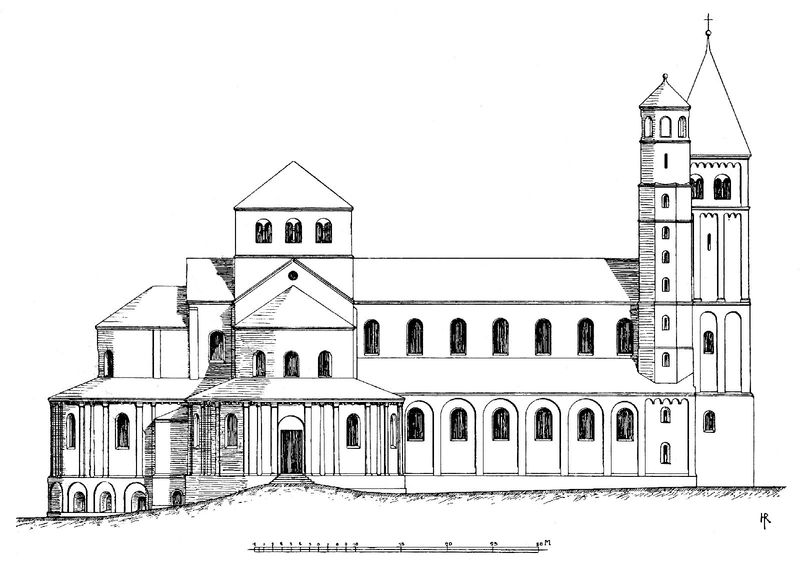
Titel: St. Maria im Kapitol in Köln
Standort: Köln, St. Maria im Kapitol (EU - D - NRW)
Schlagwörter: feder, weiß, kirchturm, fenster, grau, schwarz, skizze, säule, säulen, zeichnung, dach, gebäude, haus, wiese, zaun, architektur, erde, kirche, turm, schiff, ansicht, bogen, farblos, treppe, einfach, umriss, bögen, eingang, kreuz, türme, palast, kohle, minimalistisch, schnitt, bleistift, entwurf, kathedrale, kirchenschiff, schloß, rundbögen, romanik, plan, geistlich, christentum, kapitel, basilika, grundriss, palais, bauplan, krypta, romanisch, gotteshaus, kreuzform, monoton, christenzm